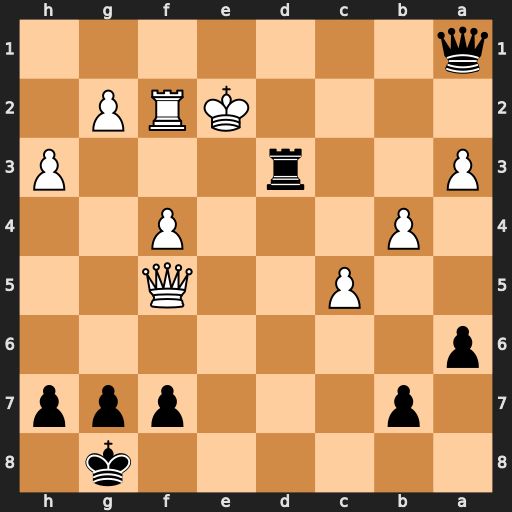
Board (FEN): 6k1/1p3ppp/p7/2P2Q2/1P3P2/P2r3P/4KRP1/q7
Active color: b
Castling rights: -
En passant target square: -
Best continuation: Qd1#